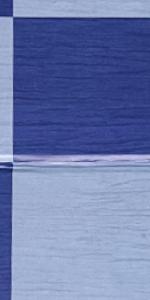
Label: Empty